Question: I'm using 'Google Maps API V3' and the 'DrawingManager'.
When the mouse hovers my 'DrawingManager', the 'title' attribute of the icons appears, but I'd like to change this title ("Dessiner une forme" here in French version) and put my own.

I try to use :
'''
$("div.gmnoprint img[src$='drawing.png']").last().attr("title", "My custom title");
'''
And this , but :
- - 'drawingmanager_complete'<URL>
Is there any clean and reliable way to accomplish this ?
Thank you
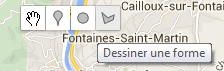
Answer: Unfortunately, the API or the Library does not provide any end points that can be edited by the developer's to create there own custom once. The best way to do this is to just omit the pre-existing controls and then build your own.
One way to do this is by using this approach:
'''
$(map.getDiv()).one('mouseover','img[src="https://maps.gstatic.com/mapfiles/drawing.png"]',function(e){
$(e.delegateTarget).find('img[src="https://maps.gstatic.com/mapfiles/drawing.png"]').each(function(){
$(this).closest('div[title]').attr('title',function(){
switch(this.title){
case 'Add a marker':
return 'Add New Location';
break;
case 'Draw a circle':
return 'Draw an area';
break;
default:return this.title;
}
});
});
});
'''
And this will work with English as a language. To achieve it regardless of the language you'll have to check the top-property of the button-image(this seems to be the only detail that may be used to determine the type of shape the button is used for).